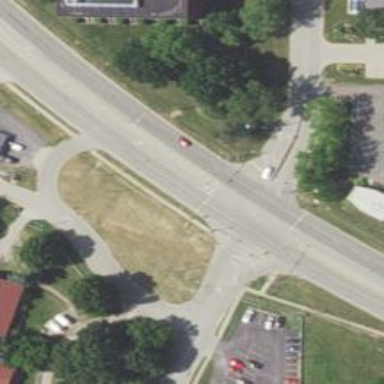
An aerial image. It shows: Crossing with marked lines on the road.